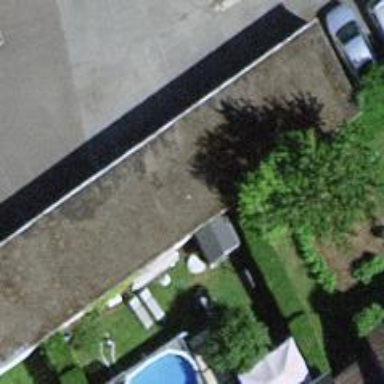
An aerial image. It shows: Garage.